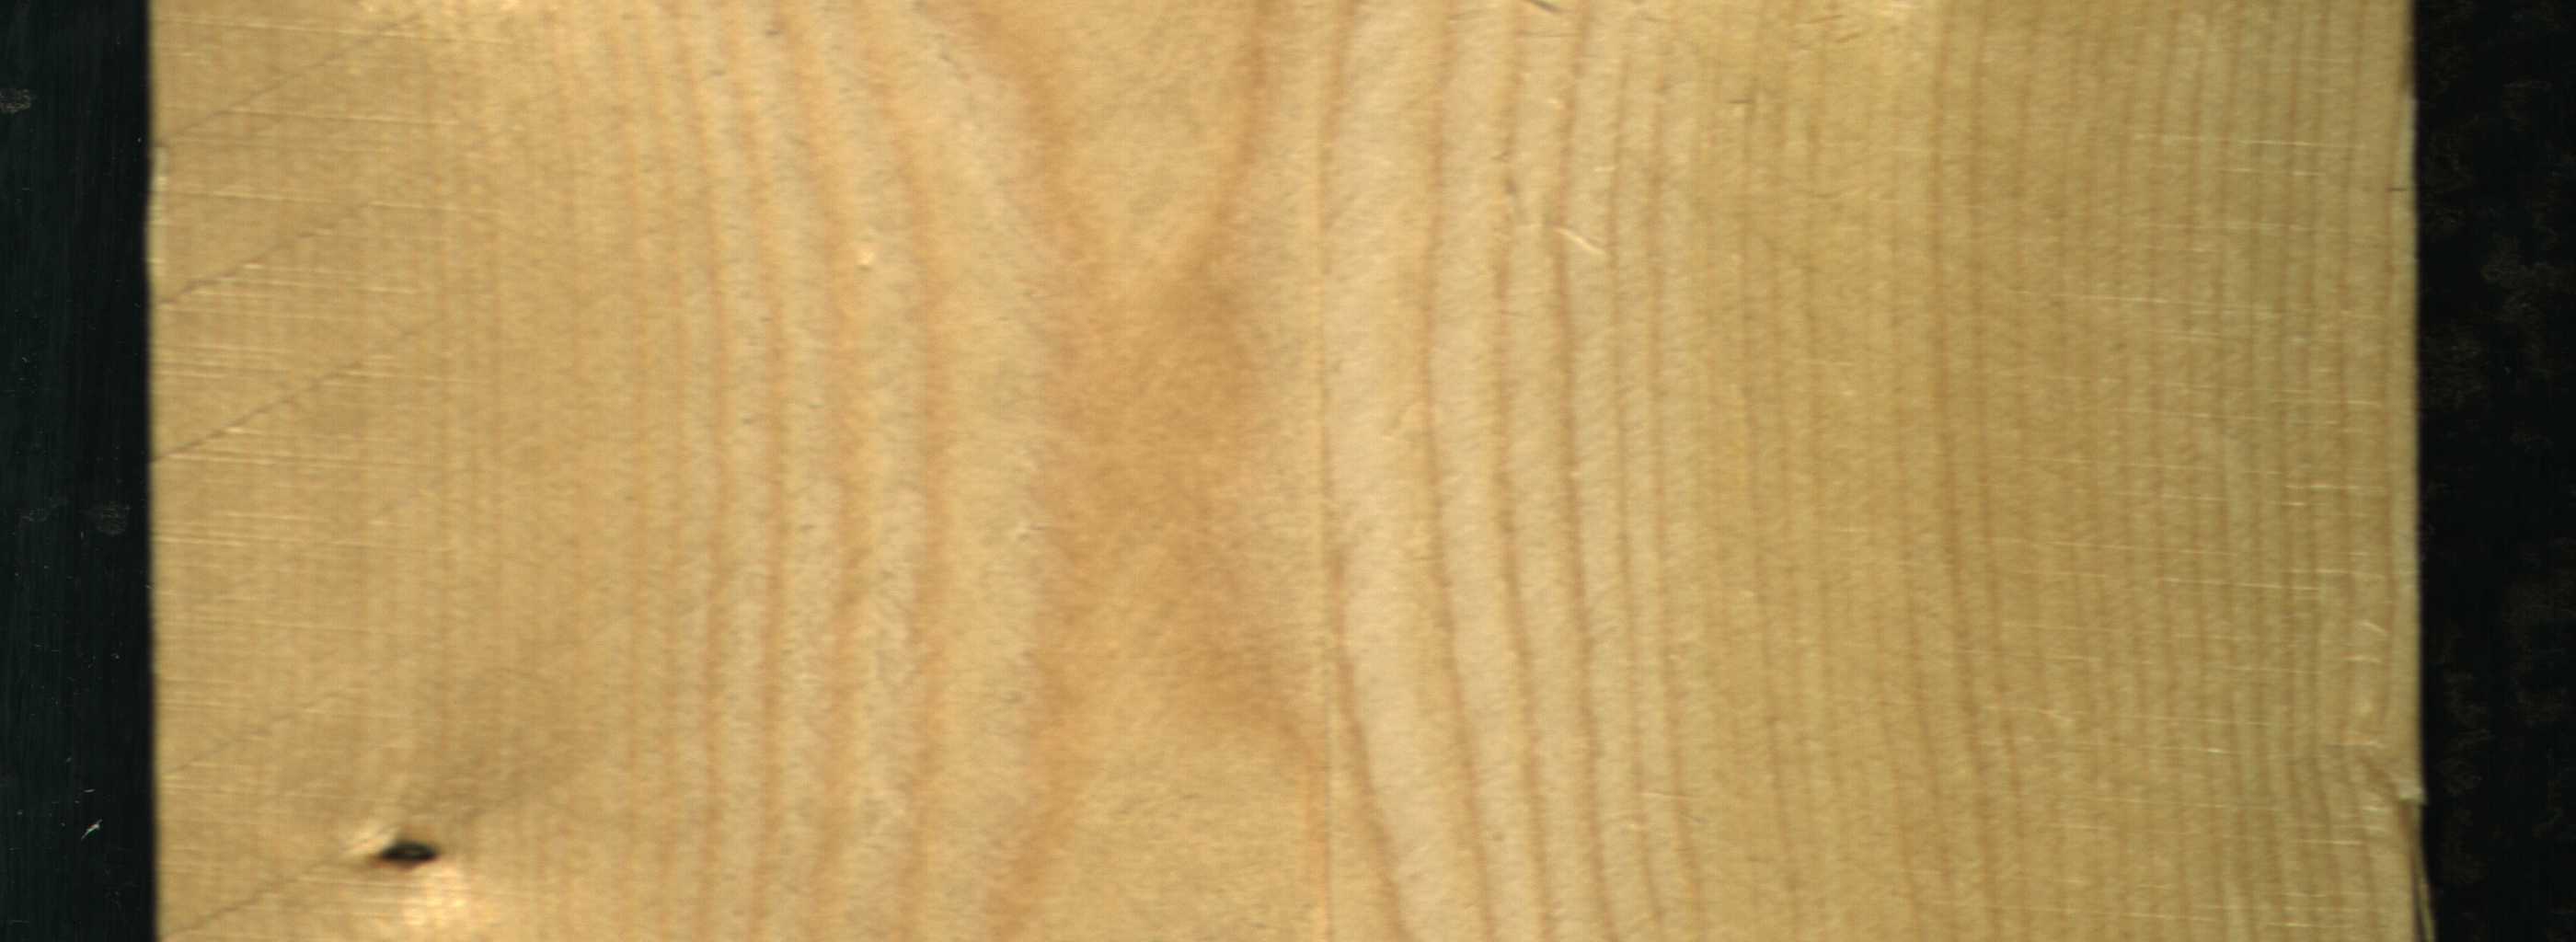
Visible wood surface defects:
Dead_Knot